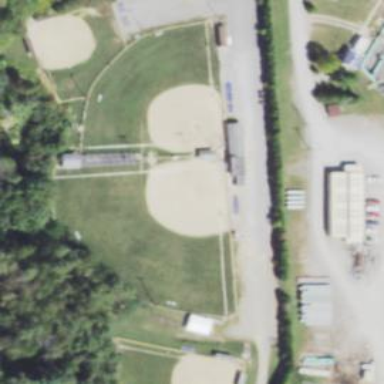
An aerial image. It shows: Baseball pitch for leisure land activities.